Field crop: maize
Growth stage: 2
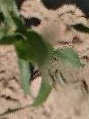
Species: maize